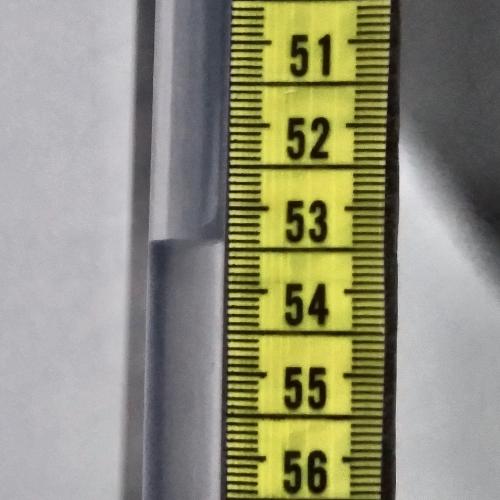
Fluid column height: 53.4 cm